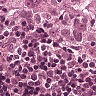
Metastatic tissue present: yes